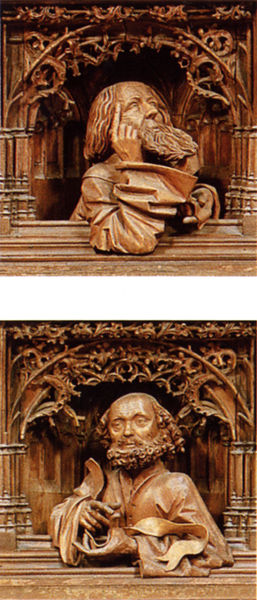
Titel: Hochaltar, Büsten in der Predella
Künstler: unbekannt
Standort: Lorch am Rhein
Institution: St. Martin
Schlagwörter: blätter, hand, himmel, kopf, mann, umhang, ausschnitt, blumen, braun, fenster, finger, geste, hell, holz, köpfe, mund, männer, nase, stirn, säule, säulen, blick, ornament, alt, bart, bärte, arm, augen, blicke, bärtig, falten, gesicht, johannes, rahmen, sehen, vollbart, ärmel, blicken, gelehrte, gesten, hände, schauen, brüstung, figur, gewand, haare, gewänder, gotik, locken, oval, rund, ranken, skulptur, statue, lächeln, relief, holzschnitt, bogen, zwei, lehrer, monochrom, figuren, zeigefinger, detail, büste, glatze, verzierung, metall, stuck, bronze, faltenwurf, plastik, zeigen, abstraktion, tor, foto, fotografie, oben, photographie, bögen, posen, nische, moses, philosoph, denken, manschetten, gedreht, altar, ranke, säulchen, schnitzerei, photo, fragment, statuen, bündelpfeiler, farbfoto, gotisch, priester, gelehrter, heilige, wien, holt, büsten, heilig, cape, verzeirung, guss, empor, prophet, aufnahme, lol, weise, geschnitzt, schnitzen, schnitzwerk, idee, maßwerk, nischen, spätgotik, gesprenge, altaraufsatz, predella, schnitzaltar, schnitzkunst, ulm, nishce, apostel, propheten, brustbilder, schnitzarbeit, unbemalt, riemenschneider, ungefasst, tilman, büdtr, dcjnitzerei, grübel, plasti, riemnenschneider, zeigt, augen hände, riemenschneid